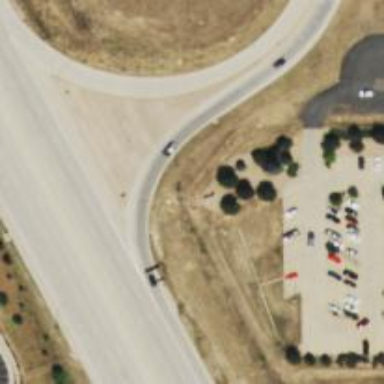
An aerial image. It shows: Trunk link highway.